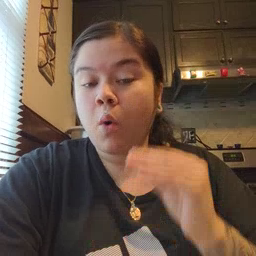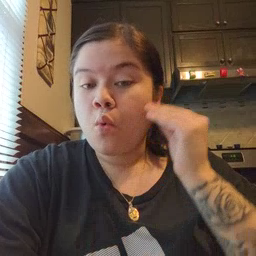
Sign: home